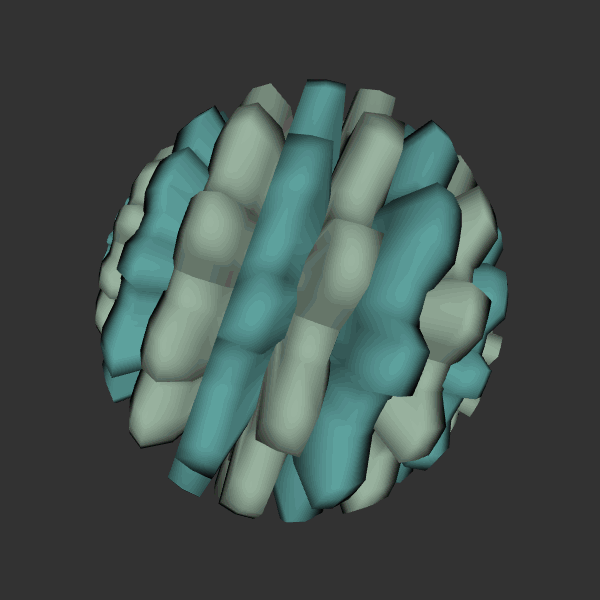
Background: dark